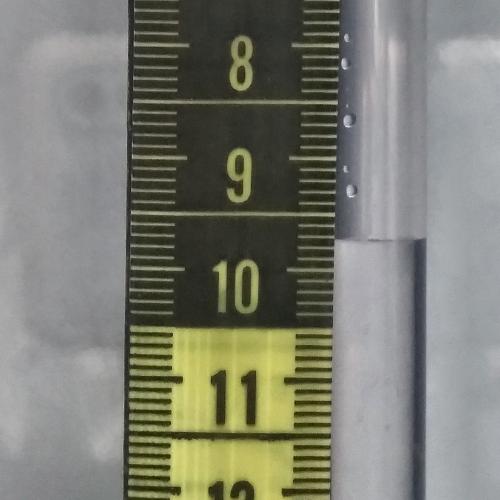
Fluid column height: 9.7 cm